Question: I need to indicate points on the X and Y axes of a .NET Chart(class System.Web.UI.DataVisualization.Charting.Chart) as hyphen-style markers. Right now the X and Y axes are completely plain.
Below is a picture of how I'd like to style my chart axes (screenshot taken from another charting tool):

How can I do this?
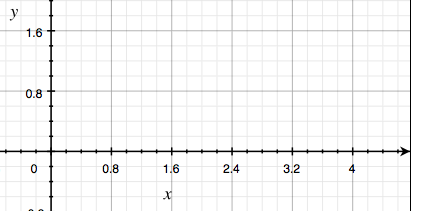
Answer: I found the solution myself. The key properties here are MajorTickMark and MinorTickMark.
eg.
'''
chartAreaObject.AxisX.MajorTickMark.Enabled = true;
chartAreaObject.AxisX.MajorTickMark.LineColor = Color.White;
'''